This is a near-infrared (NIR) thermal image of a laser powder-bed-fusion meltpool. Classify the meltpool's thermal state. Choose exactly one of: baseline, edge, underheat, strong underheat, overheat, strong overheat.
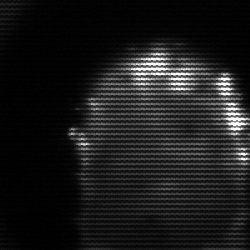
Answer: baseline